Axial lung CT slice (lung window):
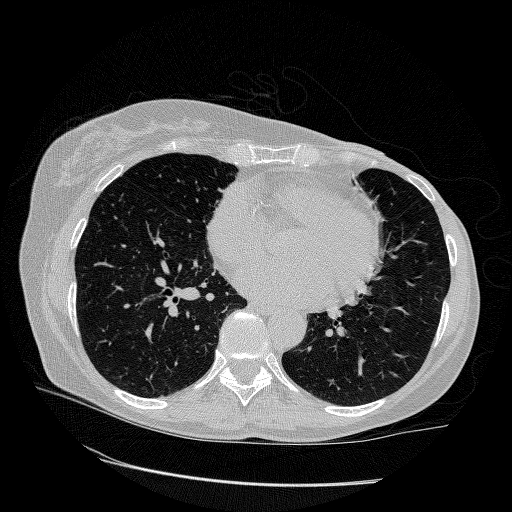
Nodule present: no